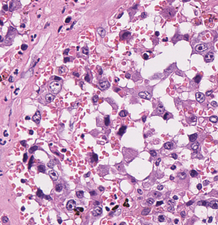
Tumor epithelial tissue: yes
Tumor-associated stroma tissue: yes
Normal tissue: no